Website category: university
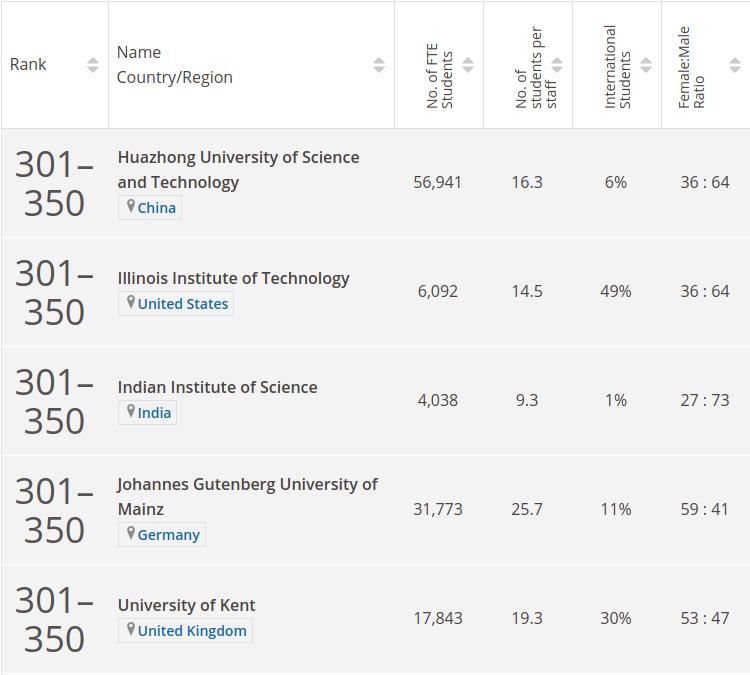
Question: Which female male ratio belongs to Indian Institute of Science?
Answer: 27 : 73

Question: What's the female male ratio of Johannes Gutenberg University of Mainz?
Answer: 59 : 41

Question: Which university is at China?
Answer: Huazhong University of Science and Technology

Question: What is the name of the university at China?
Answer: Huazhong University of Science and Technology

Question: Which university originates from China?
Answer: Huazhong University of Science and Technology

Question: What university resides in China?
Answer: Huazhong University of Science and Technology

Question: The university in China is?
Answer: Huazhong University of Science and Technology

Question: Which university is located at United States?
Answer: Illinois Institute of Technology

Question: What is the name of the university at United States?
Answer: Illinois Institute of Technology

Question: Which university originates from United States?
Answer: Illinois Institute of Technology

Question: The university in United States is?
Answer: Illinois Institute of Technology

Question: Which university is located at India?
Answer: Indian Institute of Science

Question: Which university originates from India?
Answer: Indian Institute of Science

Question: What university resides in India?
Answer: Indian Institute of Science

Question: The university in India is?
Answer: Indian Institute of Science

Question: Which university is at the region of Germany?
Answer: Johannes Gutenberg University of Mainz

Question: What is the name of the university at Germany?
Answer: Johannes Gutenberg University of Mainz

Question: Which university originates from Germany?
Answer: Johannes Gutenberg University of Mainz

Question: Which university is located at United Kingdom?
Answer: University of Kent

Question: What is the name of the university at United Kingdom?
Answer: University of Kent

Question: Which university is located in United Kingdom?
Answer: University of Kent

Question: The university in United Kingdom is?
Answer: University of Kent

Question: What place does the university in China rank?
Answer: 301350

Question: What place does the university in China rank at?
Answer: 301350

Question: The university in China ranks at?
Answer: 301350

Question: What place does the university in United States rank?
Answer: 301350

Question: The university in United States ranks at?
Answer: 301350

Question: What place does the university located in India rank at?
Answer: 301350

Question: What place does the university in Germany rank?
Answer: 301350

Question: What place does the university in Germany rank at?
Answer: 301350

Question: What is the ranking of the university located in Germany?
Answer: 301350

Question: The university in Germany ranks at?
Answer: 301350

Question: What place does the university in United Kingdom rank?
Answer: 301350

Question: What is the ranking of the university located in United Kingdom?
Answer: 301350

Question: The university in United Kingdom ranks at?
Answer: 301350